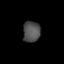
Tissue: prostate
Cell type: T cells
Senescence score: 0.8402
Nuclear area (px): 352
Mean DAPI intensity: 80.625